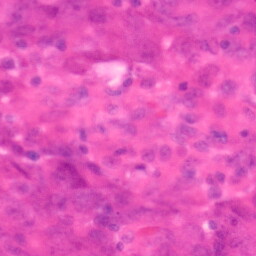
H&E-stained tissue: Colon